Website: crate-barrel
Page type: delivery-shipping
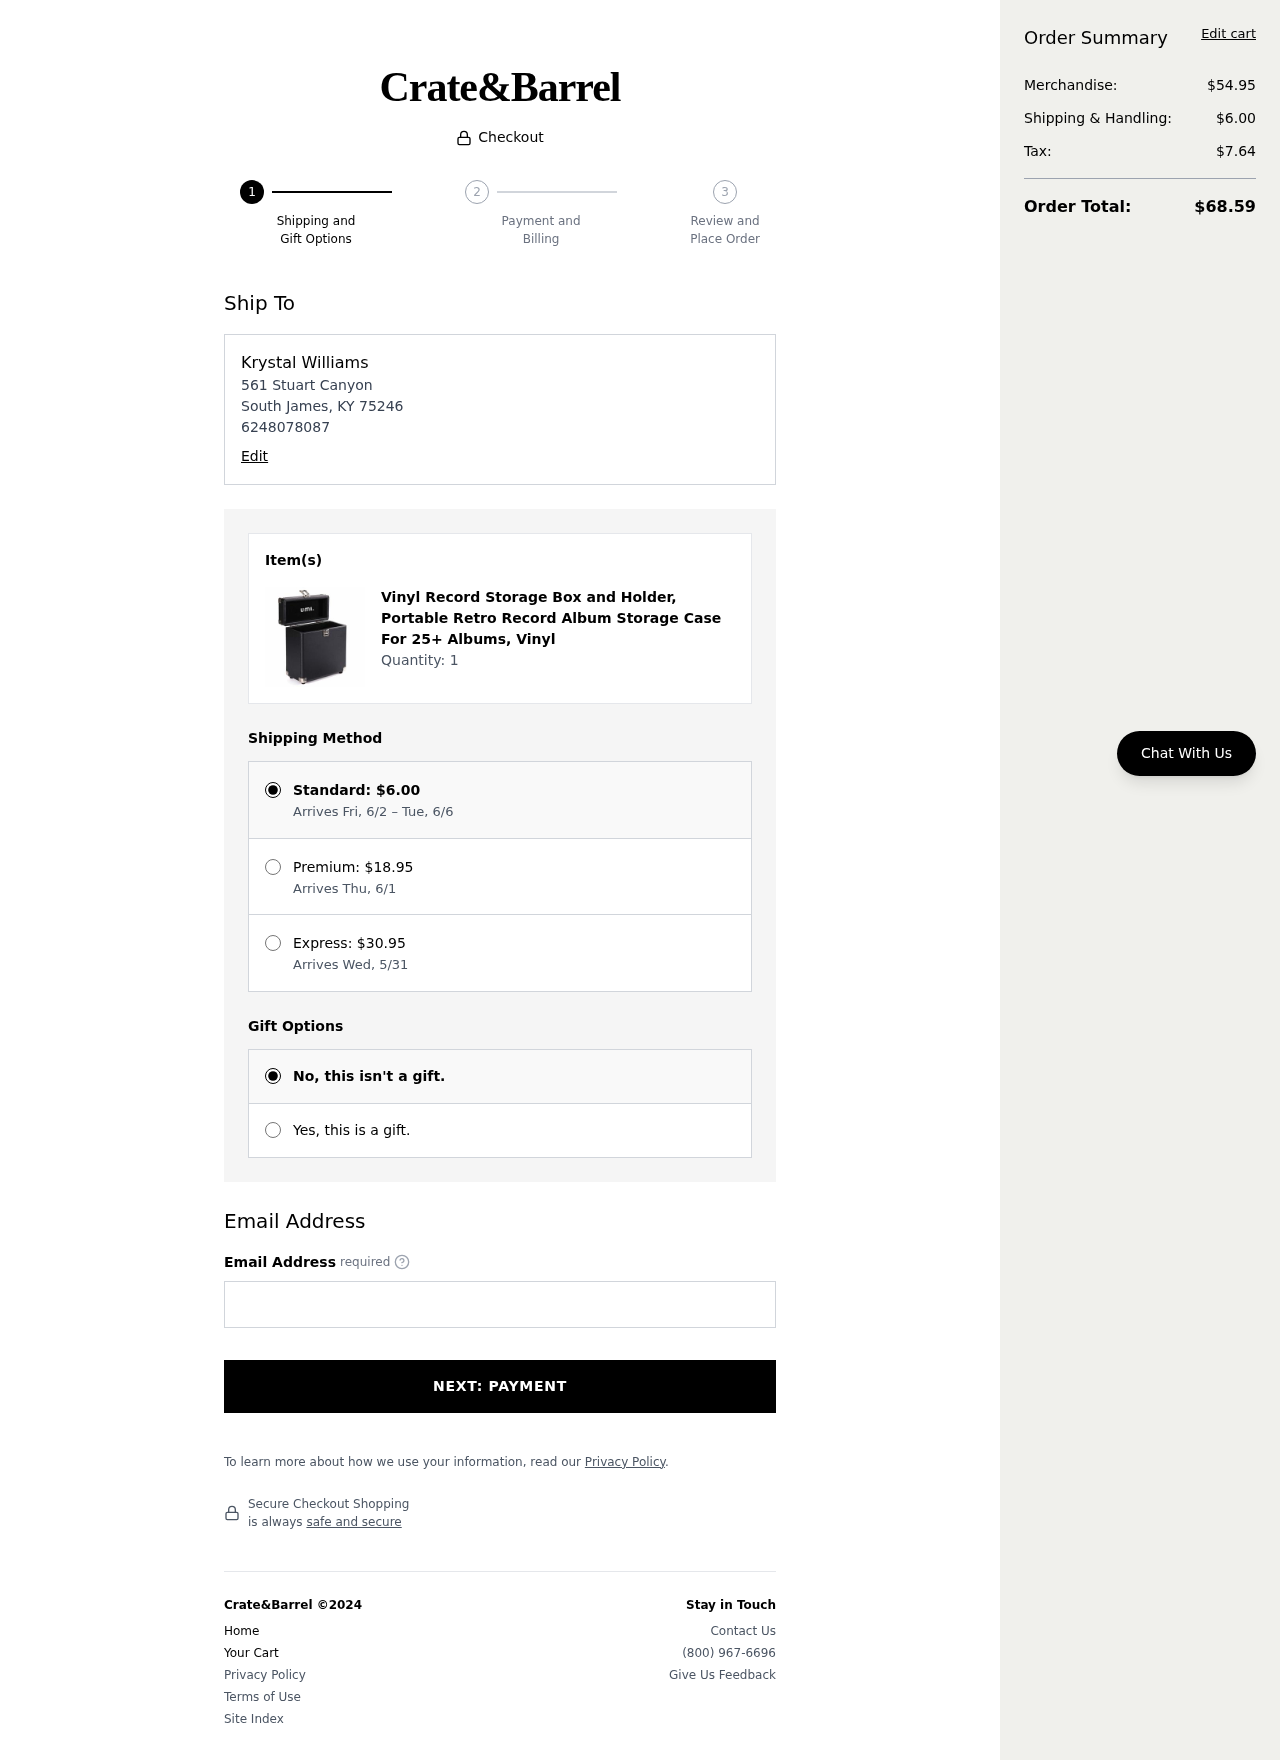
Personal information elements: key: PII_EMAIL
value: krystal_williams@hotmail.com
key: PII_FULLNAME
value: Krystal Williams
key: PII_PHONE
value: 6248078087
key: PII_STREET
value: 561 Stuart Canyon
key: PII_CITY_STATE_ZIP
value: South James, KY 75246
Product elements: key: PRODUCT1_NAME
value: Vinyl Record Storage Box and Holder, Portable Retro Record Album Storage Case For 25+ Albums, Vinyl
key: PRODUCT1_QUANTITY
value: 1
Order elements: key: ORDER_SHIPPING_COST
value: $6.00
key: ORDER_SHIPPING_DATE
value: Arrives Fri, 6/2 – Tue, 6/6
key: ORDER_PREMIUM_SHIPPING
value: $18.95
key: ORDER_PREMIUM_DATE
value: Arrives Thu, 6/1
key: ORDER_EXPRESS_SHIPPING
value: $30.95
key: ORDER_EXPRESS_DATE
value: Arrives Wed, 5/31
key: ORDER_SUBTOTAL
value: $54.95
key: ORDER_TAX
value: $7.64
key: ORDER_TOTAL
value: $68.59